Question: I try to switch usercontrol using another usercontol button and the second usercontol is set on main window of wpf application,
for example
1. main window of wpf application
2. user_list usercontrol
3. add_user usercontol
use 'user_list' usercontrol button and switch 'add_user' user control this usercontrol(add_user usercontrol) set on the main window
user_list.xaml
1. add_user.xaml
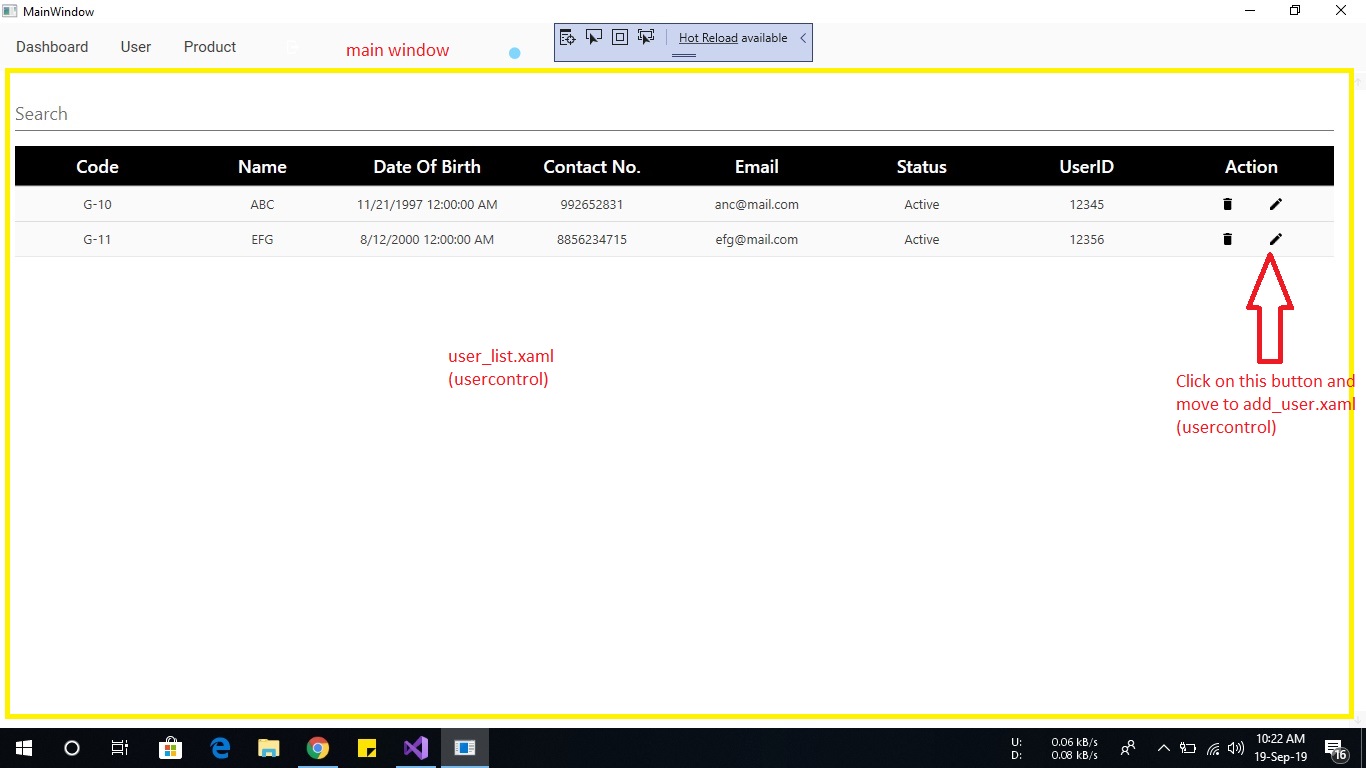
Answer: You have a lot of ways to achieve this without using additional framework:
- 'add_user''user_list''MainWindow.xaml'
'''
<Grid>
<local:user_list x:Name="userList"></local:user_list>
<local:add_user x:Name="addUser" Visibility="Hidden"></local:add_user>
</Grid>
'''
And in your click event handler in your code-behind, switch the 'Visibility' properties:
'''
private void Button_Click(object sender, EventArgs e) {
userList.Visibility = Visibility.Hidden;
addUser.Visibility = Visibility.Visible;
//Do other stuff like update data if needed
}
'''
- 'UserControl''user_list''MainWindow'
'''
<Grid>
<local:user_list x:Name="userList"></local:user_list>
</Grid>
'''
And create and display a new 'Window' to display your 'add_user' control in the code-behind:
'''
private void Button_Click(object sender, EventArgs e) {
var window = new Window();
window.SizeToContent = SizeToContent.WidthAndHeight;
window.Content = new add_user();
window.ShowDialog() //blocking call
}
'''
- 'Window''add_user''MainWindow'
'''
<Grid>
<local:user_list x:Name="userList"></local:user_list>
<ContentControl x:Name="contentControl"></ContentControl>
</Grid>
'''
And the code-behind:
'''
private void Button_Click(object sender, EventArgs e) {
contentControl.Content = new add_user();
}
'''